Question: I posted about this application yesterday, but now I'm having a different problem. I'm currently working on this application for tracking track (tracking track?) day runs and displaying a leaderboard. This is for a class so I'm not looking for code necessarily, just some thoughts on how to go about it. Anyway, the application currently will take input information (from the bottom textfields), create a TreeSet of RaceEntrant objects (class shown below), and create a queue on the right which is emptied as the participants go through their runs. The problem is, I need the TreeSet to be sorted in the (grey) leaderboard area from smallest to largest runTime and update while the times are entered at the top. I'm kind of unsure how to have it sort the objects specifically by the runTime. Any help is appreciated.
RaceEntrant Class
'''
class RaceEntrant
{
private String name,
car;
private double runTime;
public RaceEntrant(String name, String car)
{
this.name = name;
this.car = car;
}
public String getName()
{
return name;
}
public String getCar()
{
return car;
}
public double getTime()
{
return runTime;
}
public void setTime(double time)
{
this.runTime = time;
}
@Override
public String toString()
{
StringBuilder sb = new StringBuilder("");
sb.append(getName());
sb.append(" ");
sb.append(getCar());
sb.append("
" );
sb.append("Best time: " + getTime() + "
");
return sb.toString();
}
}
'''
This is an example of the current operation - the RaceEntrant(s) are displayed in order of their runs, not sorted by anything. I apologize for the lengthy post.

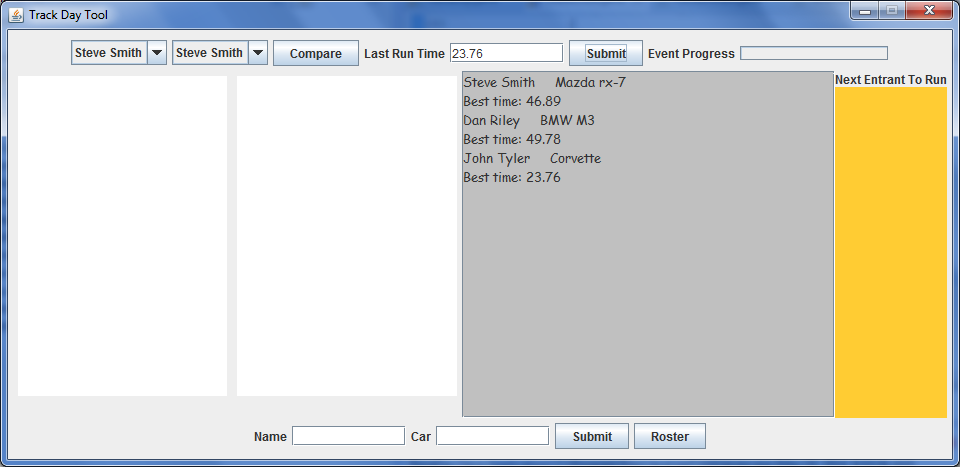
Answer: I guess the 'TreeSet' is not the right data structure. A 'TreeSet' is above all a 'Set' -- which keys are considered unique based on comparison.
I think you can have identical run times?
Maybe just use an 'ArrayList' and sort it using 'Collections.sort()' with a custom 'Comparator'.